Interaction volume radius: 5 \u00c5
Interaction volume height: 20 \u00c5
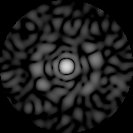
Disorder parameter: 0.8691